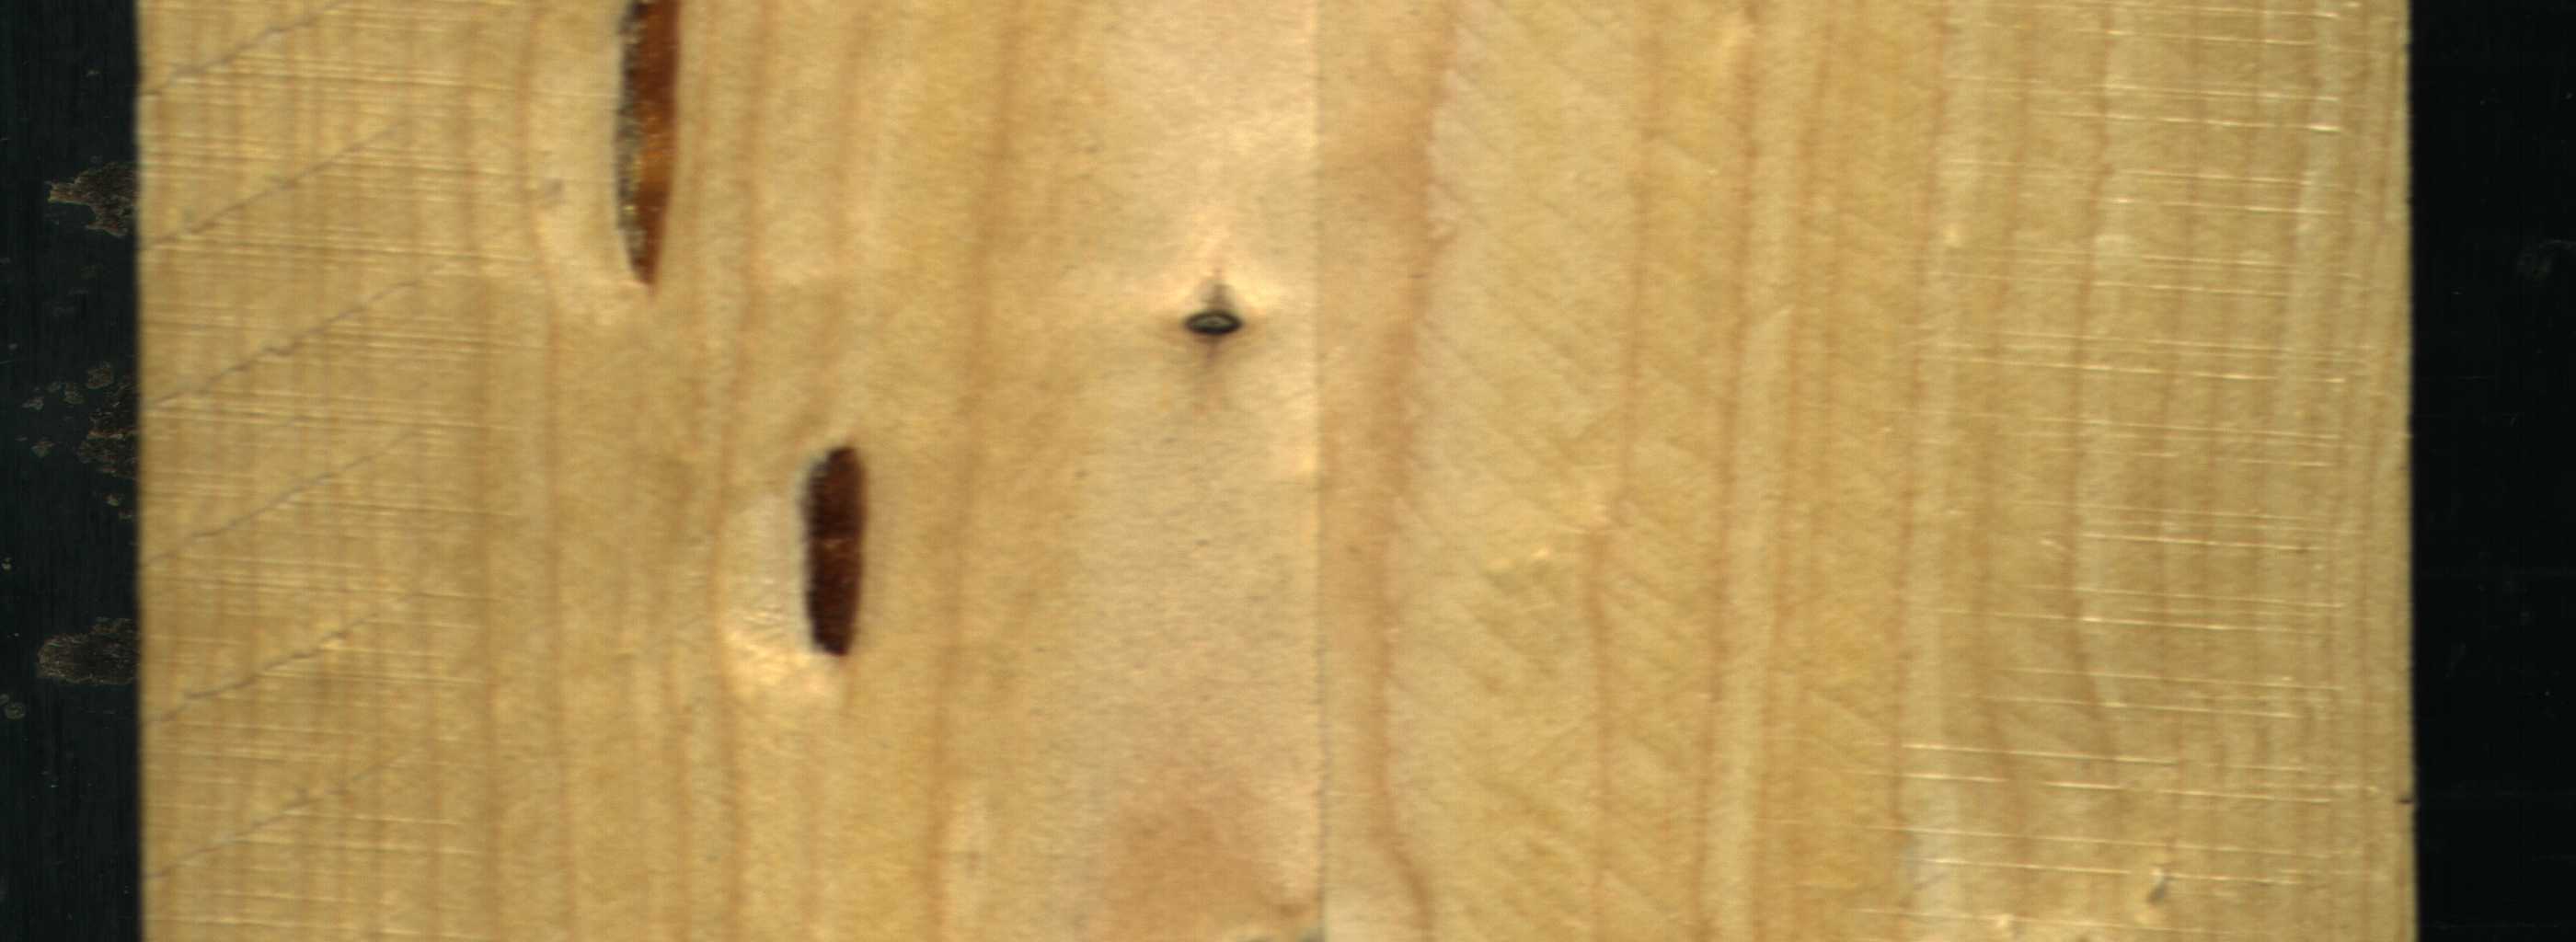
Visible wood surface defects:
resin
resin
Dead_Knot